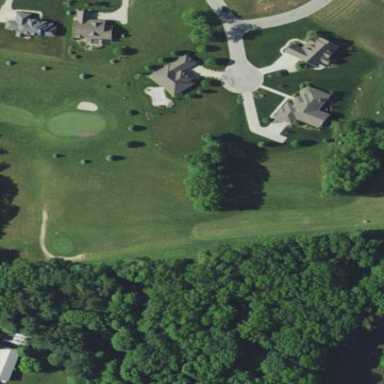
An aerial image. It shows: Grassy area designated as golf fairway.